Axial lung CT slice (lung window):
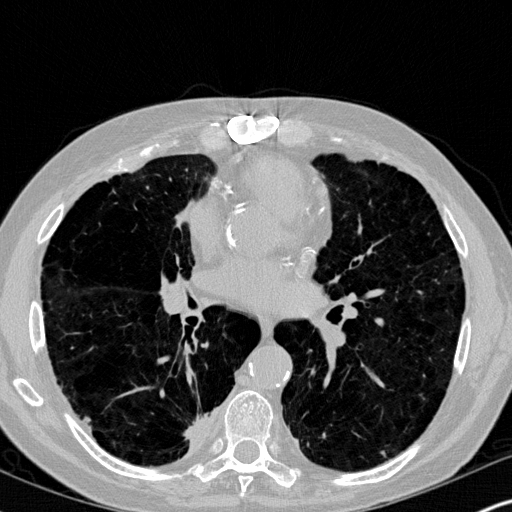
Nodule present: yes
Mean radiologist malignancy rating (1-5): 3